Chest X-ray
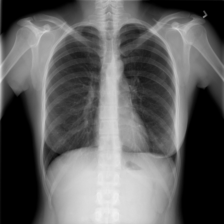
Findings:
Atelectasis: negative
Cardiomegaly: negative
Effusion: negative
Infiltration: negative
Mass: negative
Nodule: negative
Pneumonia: negative
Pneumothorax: positive
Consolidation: negative
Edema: negative
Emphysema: negative
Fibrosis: negative
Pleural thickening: negative
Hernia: negative